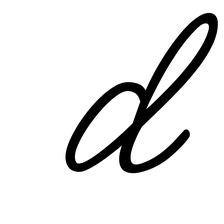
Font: MeowScript-Regular